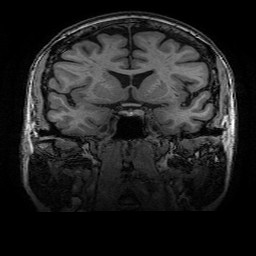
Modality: T1w
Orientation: sagittal
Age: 77
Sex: female
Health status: healthy
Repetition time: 2.53 s
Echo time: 0.0034 s